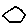
Label: hexagon